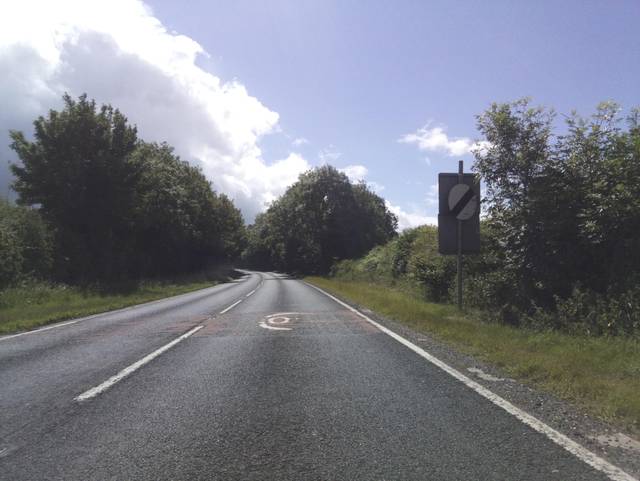
Region: United Kingdom
Coordinates: 51.293, -1.168